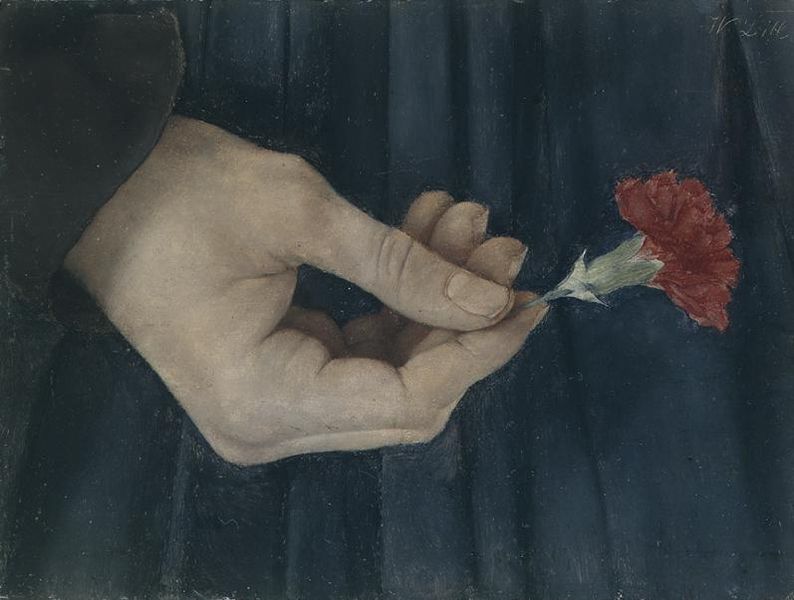
Titel: Rechte Hand des "Mädchens mit der Nelke"
Künstler: Wilhelm Maria Hubertus Leibl
Standort: Karlsruhe
Institution: Staatliche Kunsthalle Karlsruhe
Schlagwörter: blau, blätter, dunkel, gemälde, hand, haut, mann, schatten, grün, ausschnitt, blume, blumen, daumen, finger, frau, grau, kleid, schwarz, ölbild, blüte, rot, rock, falten, halten, ärmel, signatur, vorhang, kalt, gewand, kutte, mantel, realismus, stoff, pflanze, kontrast, rechts, hinter, signiert, dunkelblau, zeigefinger, detail, festhalten, faltenwurf, nagel, nägel, zeigen, fein, neue sachlichkeit, frühling, blütenblätter, stiel, versteckt, vanitas, vergänglichkeit, hinten, kuppen, nelke, reduktion, fingernägel, vorsicht, mönch, fingern, versteck, hält, haltend, bordeaux, flächigkeit, gewandfalten, bume, hautfarben, detailiert, fleischfarben, sozialismus, schenken, sozialistisch, keid, schwarzes gewand, fingernagel, hemdärmel, soutane, recht, rechte hand, daumennagel, rechte, schwarzes kleid, zoom, magischer realismus, blaues gewand, rck, l, 1. mai, blütr, nekle, halnd, nagelhaut, littl, rote nelke, nelkenblüte, redchts, hinter rücken